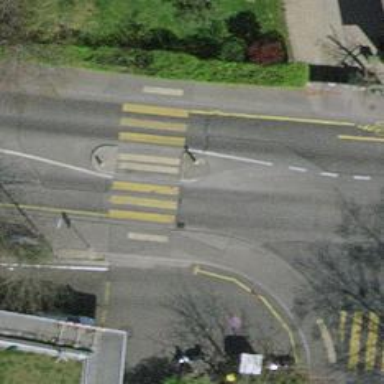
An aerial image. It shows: Marked zebra crossing with pedestrian island.